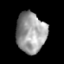
Tissue: lung
Cell type: Epithelial cells
Senescence score: 0.1277
Nuclear area (px): 1176
Mean DAPI intensity: 155.466